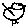
Label: bird